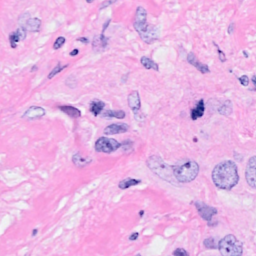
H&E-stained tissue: Breast